Question: When I add an x-axis to our chart and set the range of its scale exactly to and if you use this css:
'''
.x-axis path {
fill: none;
}
'''
you can see little lines on the left and on the right edge of the axis.

This is because the '<path>' element still has a height, which you would alter with its <URL>. Does anybody know an options to change the height of the axis with ?
In the HTML it looks like this:
'''
<path class="domain" d="M-1,-6V0H1042V-6"></path>
'''
---
I can (and do this right now) change the range of the scale of the axis, but this (taken seriously) changes the positions of the ticks, too. So my last option would be a rude HTML/SVG-hack. Any advices? Do I miss something in the d3 axis-API?
---
If you are interested in the JS, I can post the method, which creates the axis, the whole chart is managed with almost 800 lines.
'''
/*
chartAttrs is an object, which holds some important
values/attributes of the chart (like its width,
height, svgRoot and similar chart elements).
*/
var createXAxis = function() {
if (chartAttrs.width) {
if (!_.isObject(chartAttrs.xAxis)) {
chartAttrs.xAxis = {};
}
chartAttrs.xAxis.scale = d3.time.scale() //most important here: we use d3 time scale
.domain(createTimeAxisDomain(false))
//createTimeAxisDomain creates an array with two date objects (new Date([some_timestamp]))
.range([-1, chartAttrs.width + 2]);
chartAttrs.xAxis.axisMeth = d3.svg.axis()
.scale(chartAttrs.xAxis.scale)
.orient('top');
chartAttrs.xAxis.axis = chartAttrs.d3Root.append('g')
.attr({
'class': 'x-axis',
'transform': 'translate(0,' + (chartAttrs.height - (chartAttrs.margins.bottom * 3)) + ')' //bad magic number
})
.call(chartAttrs.xAxis.axisMeth/*
.innerTickSize([10])
.outerTickSize([10])*/);
} else {
$log.warn("No chartAttrs.width -> no x axis!", chartAttrs); //AngularJS stuff
}
};
'''
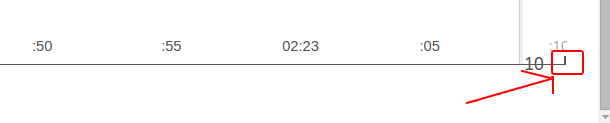
Answer: You can use the <URL>' to have no ticks.
'.tickSize([])' brings a slightly different result, it leaves minimal space between the axis line and the '<text>' elements of the ticks.
You can also control the size of the end "ticks" separately with '.outerTickSize()'.